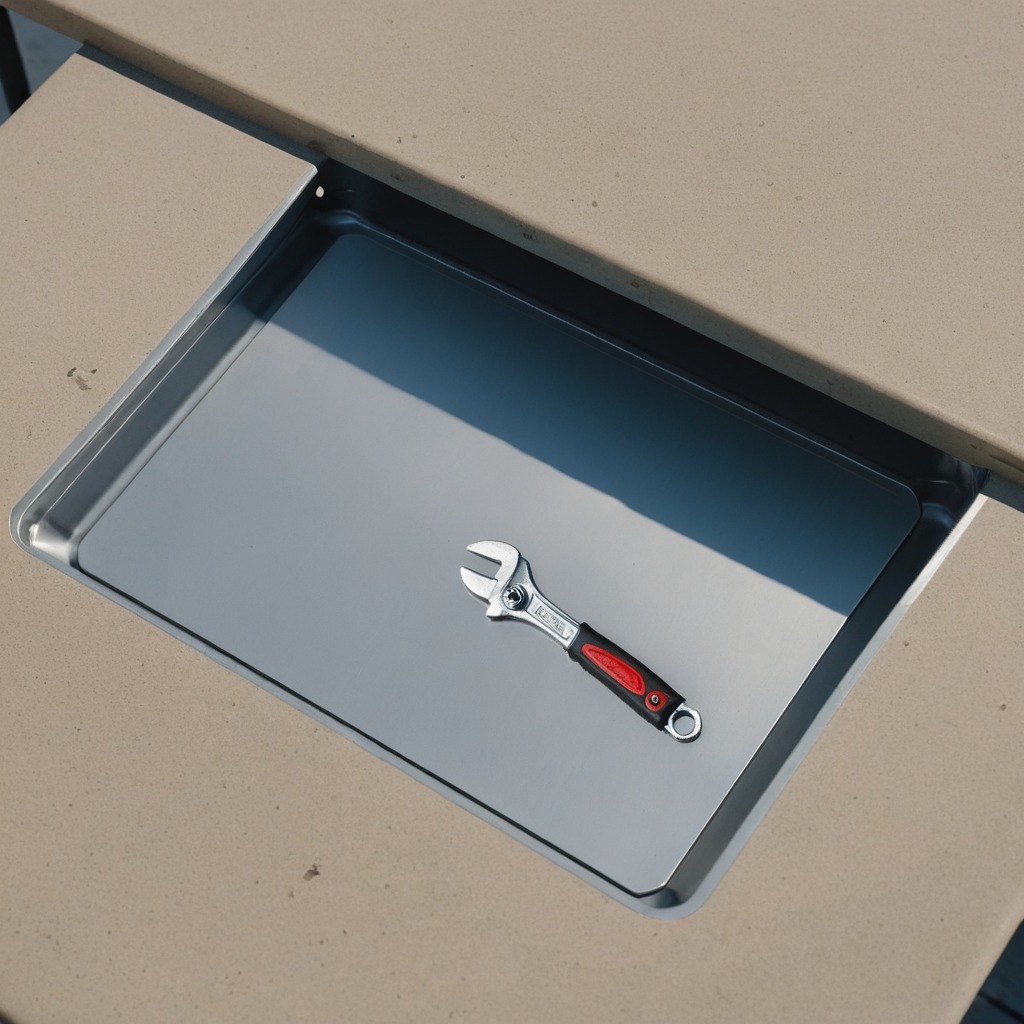
An wrench lies on the table in a temporary outdoor tool station.